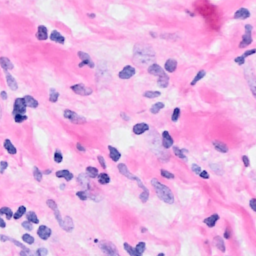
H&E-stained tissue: Breast